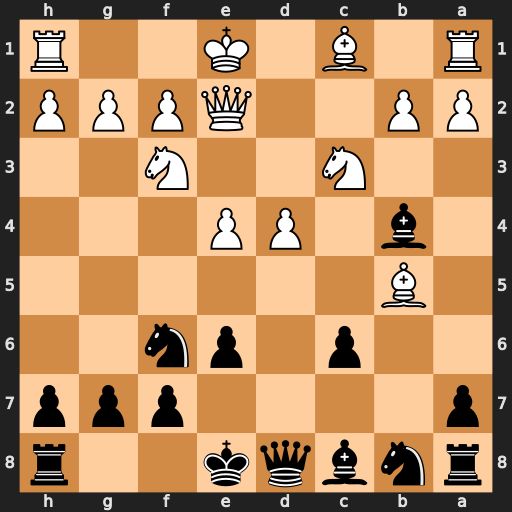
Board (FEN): rnbqk2r/p4ppp/2p1pn2/1B6/1b1PP3/2N2N2/PP2QPPP/R1B1K2R
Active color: b
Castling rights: KQkq
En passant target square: -
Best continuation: Bxc3+ bxc3 cxb5